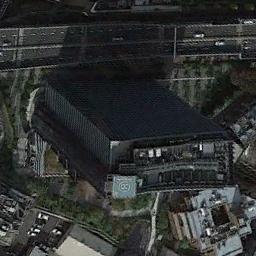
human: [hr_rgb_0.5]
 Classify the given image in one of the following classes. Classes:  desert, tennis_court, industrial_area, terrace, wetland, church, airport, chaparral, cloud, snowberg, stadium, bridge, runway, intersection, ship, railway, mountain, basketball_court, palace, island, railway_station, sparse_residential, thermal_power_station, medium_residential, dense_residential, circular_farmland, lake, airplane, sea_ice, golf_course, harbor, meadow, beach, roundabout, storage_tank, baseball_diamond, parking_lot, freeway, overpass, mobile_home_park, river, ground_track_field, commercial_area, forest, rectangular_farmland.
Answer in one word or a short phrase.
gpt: commercial_area